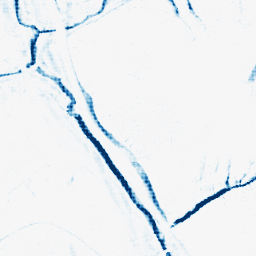
Category: morphological
Decomposition family: morphological_ellipse
Decomposition parameters: operation: closing
width: 5
height: 10
Upsampling method: sinc_hamming
Upsampling parameters: scale: 4
kernel_size: 4
Upsampling scale: 4